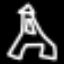
Label: The Eiffel Tower